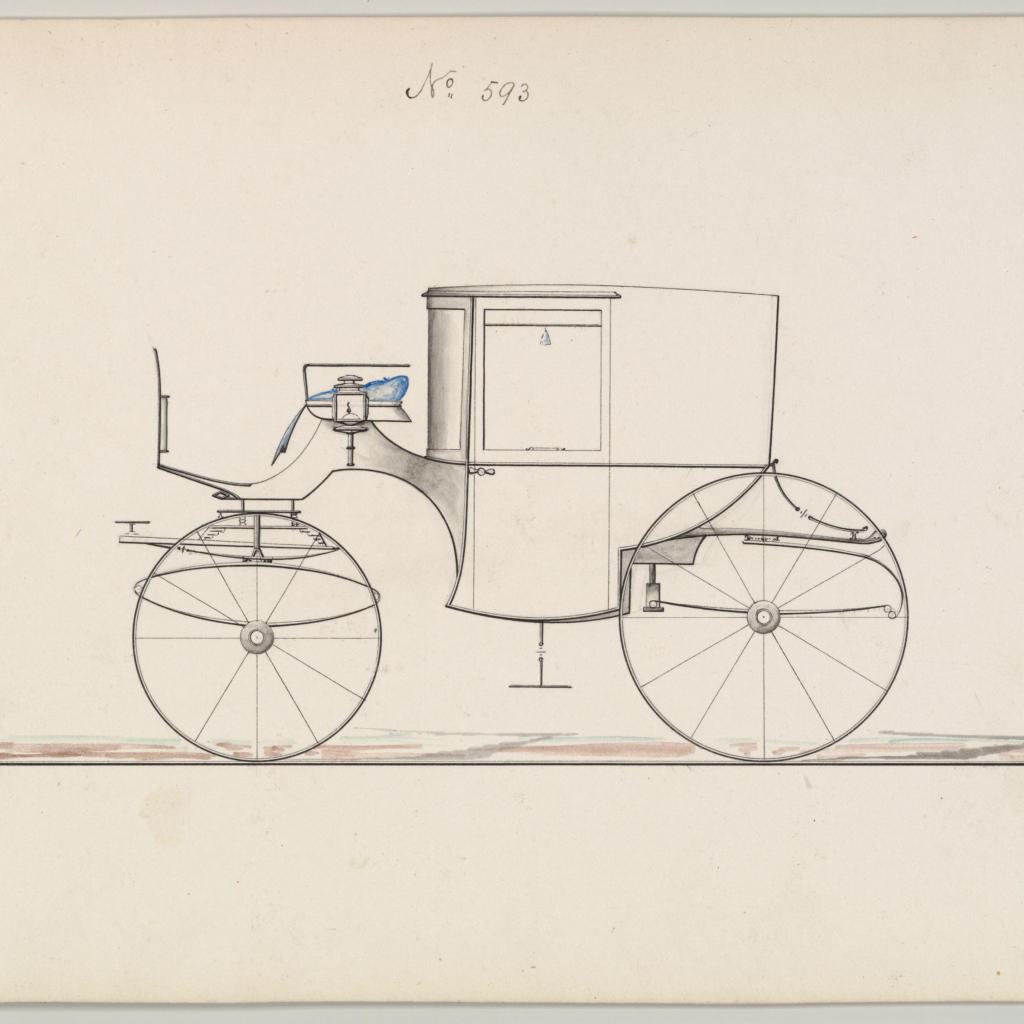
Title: Design for Coupé, no. 593 ("Light Swell Front Coupé")
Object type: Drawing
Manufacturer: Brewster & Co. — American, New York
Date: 1850–70
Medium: Watercolor and ink
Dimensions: sheet: 6 9/16 x 9 3/8 in. (16.7 x 23.8 cm)
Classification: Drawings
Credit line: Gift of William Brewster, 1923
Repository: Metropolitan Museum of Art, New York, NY